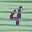
Label: 4